Question: I'm using R to plot charts and their legends but I found some issues while drawing a legend with a border.
'''
plot.new()
legend(x=0, y=.15, c("Some Text"), cex=1, pt.cex =1.4, col=c("green"),
bty="n", fill="green", pch=c(15, 15, 15, 17), border="black")
'''

The border does not completely surround the green box. How can I fix this?
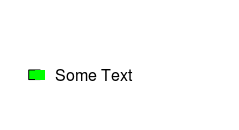
Answer: There is a conflict within the 'legend()' call between 'fill="green"', and 'pch=c(15, 15, 15, 17)'. If I drop the latter, I get what I think you are looking for:
'''
plot.new()
legend(x=0,y=.15, c("Some Text"), cex=1,pt.cex =1.4,col=c("green"),
bty="n",fill="green", border="black")
'''